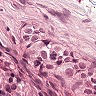
Metastatic tissue present: yes